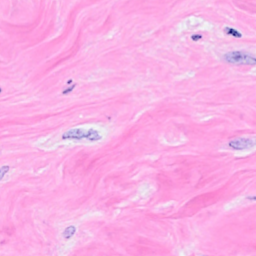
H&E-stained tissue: Breast